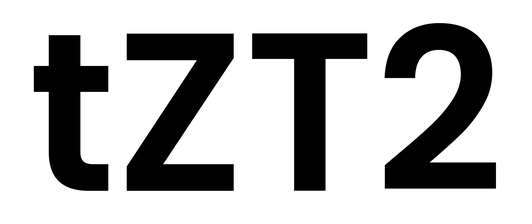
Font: Poppins-SemiBold